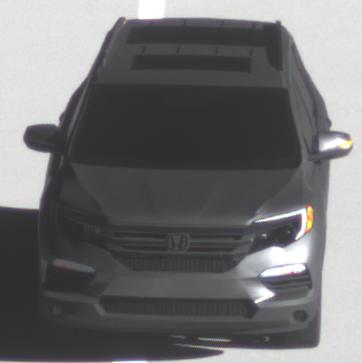
Make: Honda
Model: Pilot
Detailed model: 3
Model produced from: 2015
Model produced until: 2022
Doors: 5
Color: gray
Road condition: dry road
Daytime: morning or afternoon
Contrast: high contrast